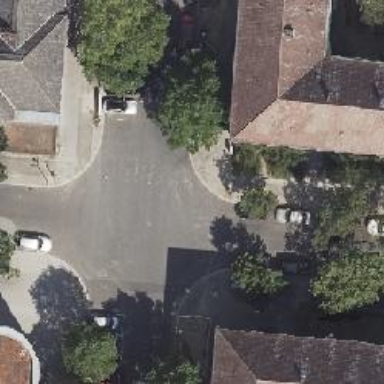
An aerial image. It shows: Unmarked crossing on footway.